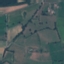
Land use / land cover: Pasture